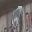
Label: 1